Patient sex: M
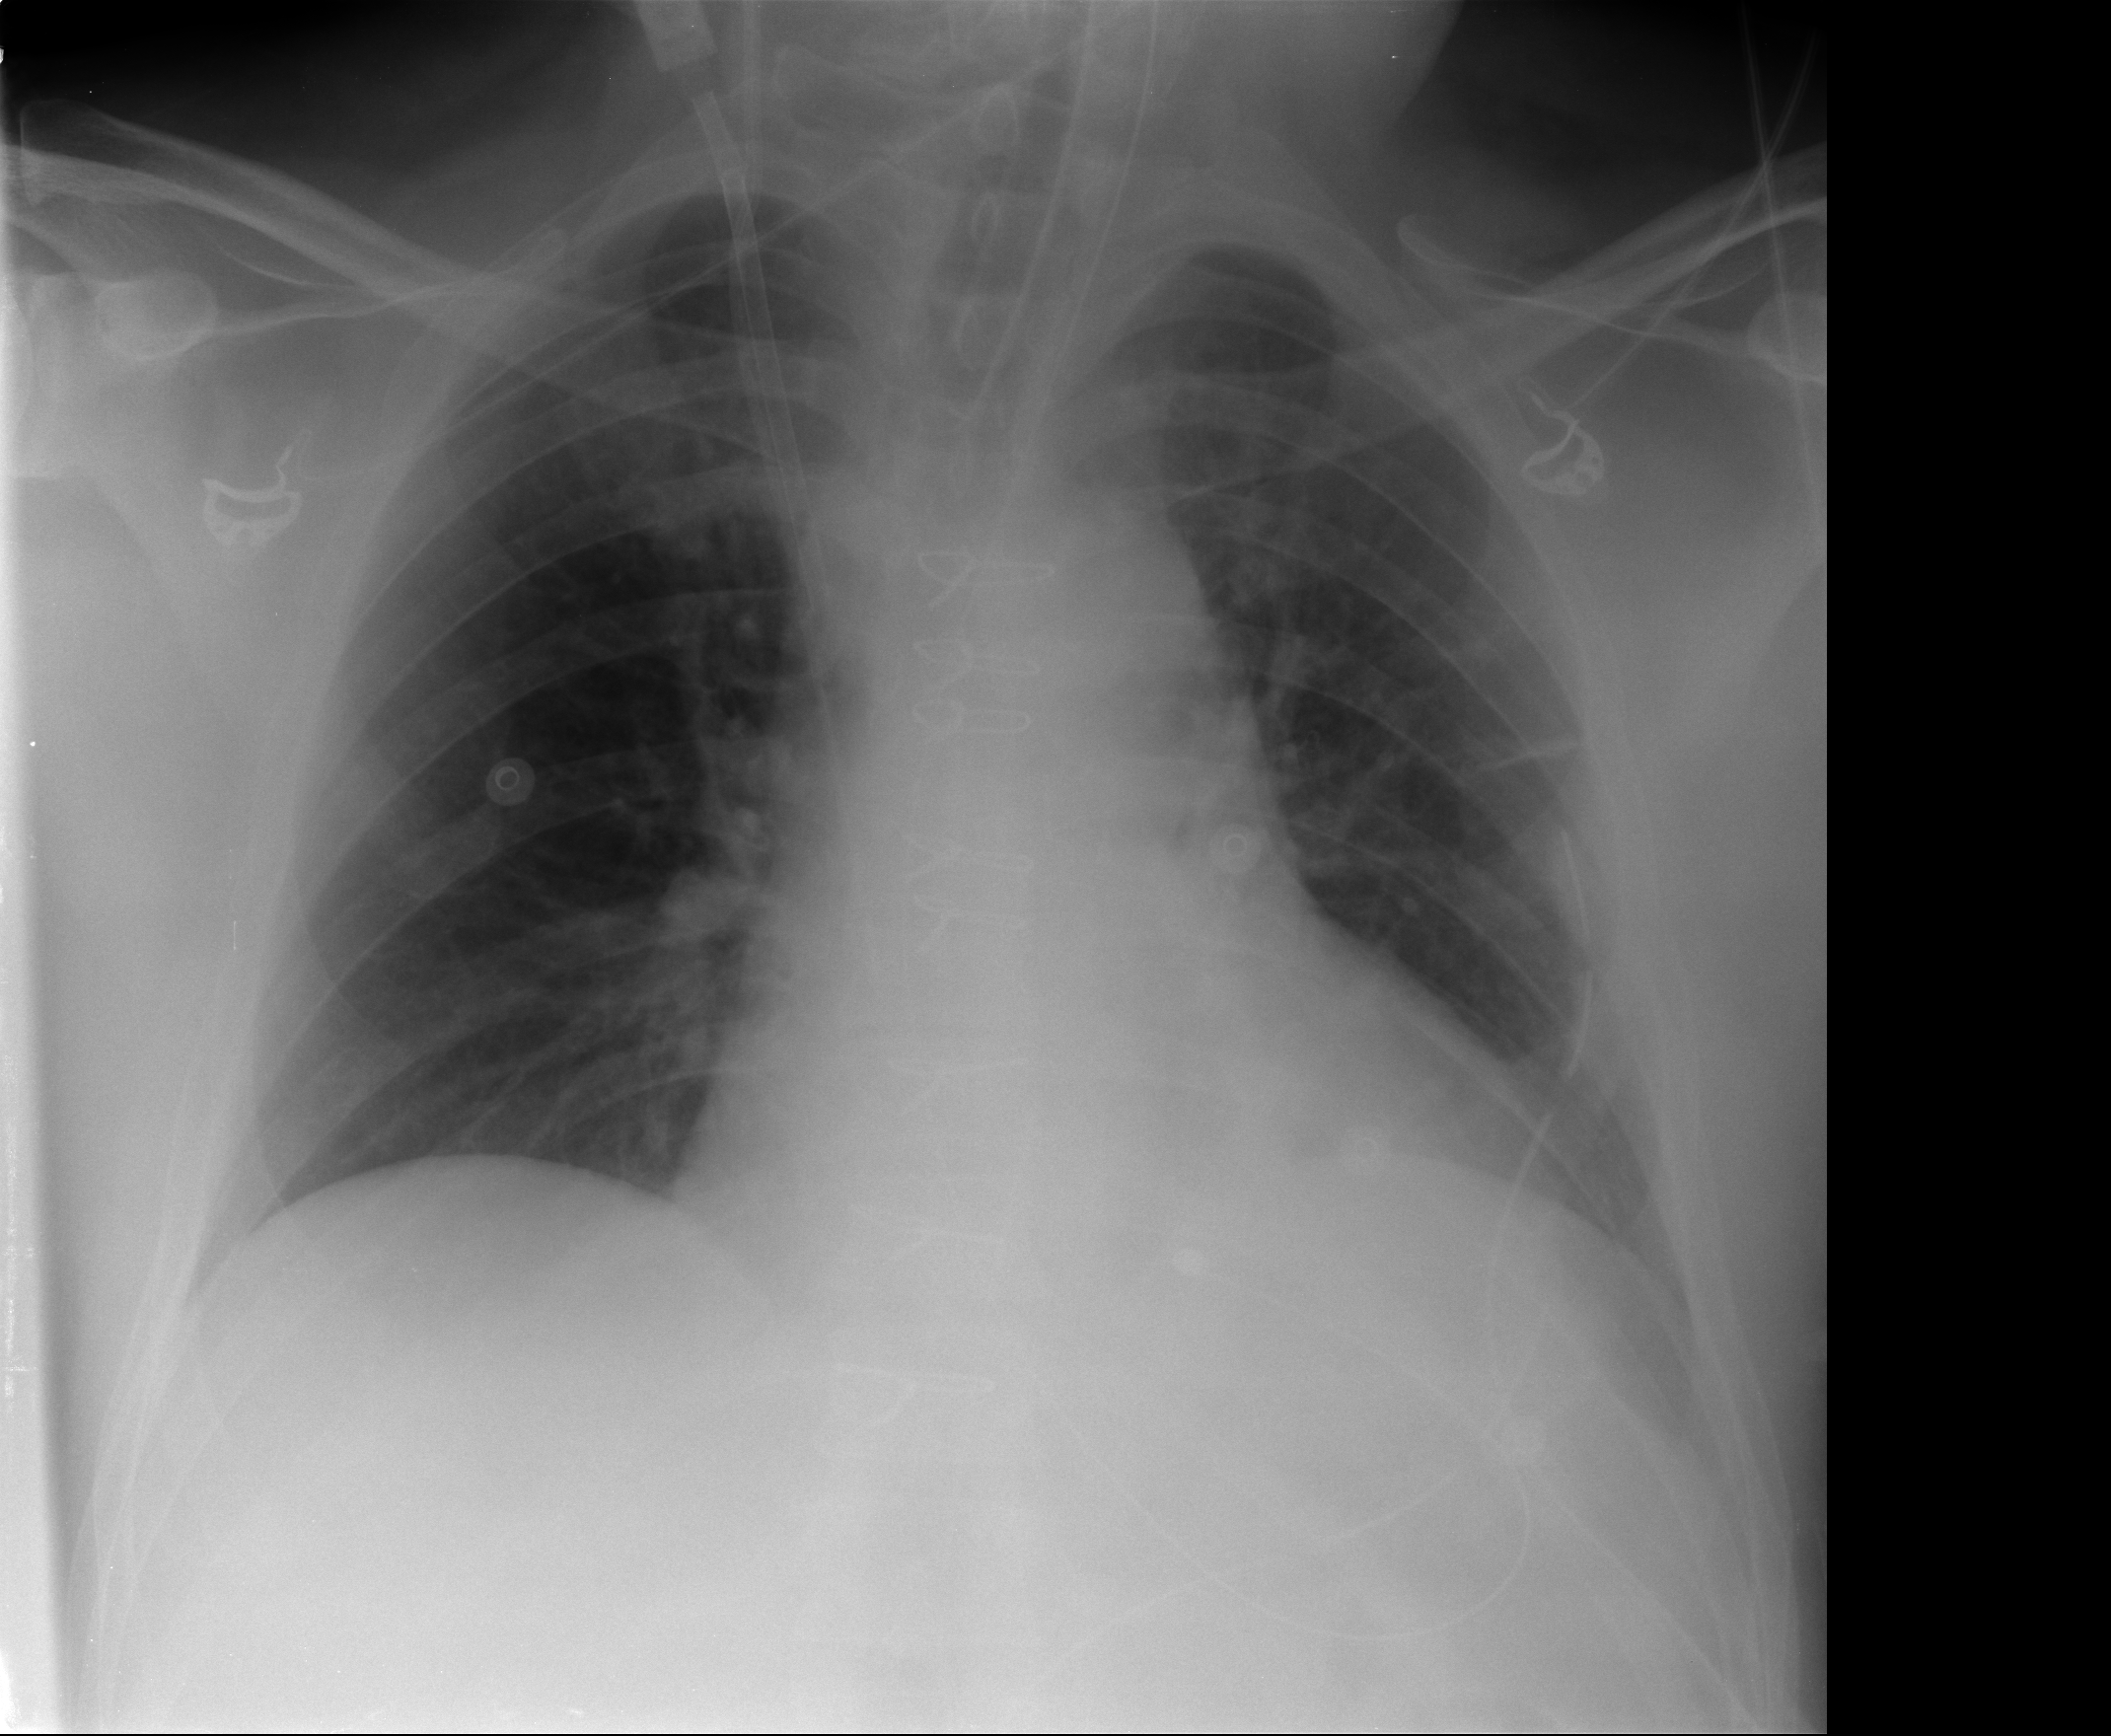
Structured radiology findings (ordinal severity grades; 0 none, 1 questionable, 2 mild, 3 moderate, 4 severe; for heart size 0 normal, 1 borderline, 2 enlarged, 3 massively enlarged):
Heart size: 0
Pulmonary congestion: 1
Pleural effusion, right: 0
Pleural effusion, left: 1
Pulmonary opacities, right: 0
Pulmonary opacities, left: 0
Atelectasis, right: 1
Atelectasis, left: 2